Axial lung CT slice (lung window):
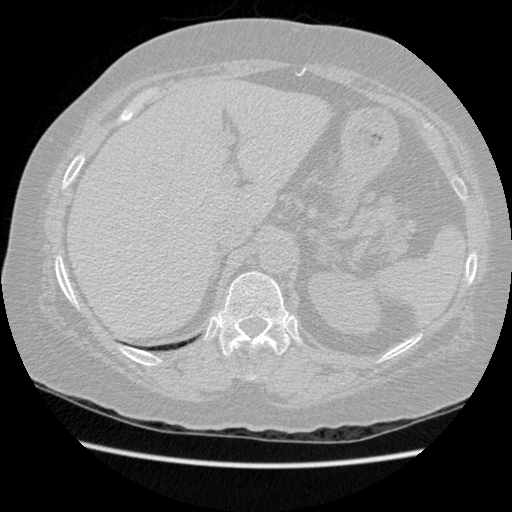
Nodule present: no